Field crop: tomato
Growth stage: 1
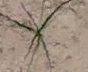
Species: cyperus